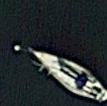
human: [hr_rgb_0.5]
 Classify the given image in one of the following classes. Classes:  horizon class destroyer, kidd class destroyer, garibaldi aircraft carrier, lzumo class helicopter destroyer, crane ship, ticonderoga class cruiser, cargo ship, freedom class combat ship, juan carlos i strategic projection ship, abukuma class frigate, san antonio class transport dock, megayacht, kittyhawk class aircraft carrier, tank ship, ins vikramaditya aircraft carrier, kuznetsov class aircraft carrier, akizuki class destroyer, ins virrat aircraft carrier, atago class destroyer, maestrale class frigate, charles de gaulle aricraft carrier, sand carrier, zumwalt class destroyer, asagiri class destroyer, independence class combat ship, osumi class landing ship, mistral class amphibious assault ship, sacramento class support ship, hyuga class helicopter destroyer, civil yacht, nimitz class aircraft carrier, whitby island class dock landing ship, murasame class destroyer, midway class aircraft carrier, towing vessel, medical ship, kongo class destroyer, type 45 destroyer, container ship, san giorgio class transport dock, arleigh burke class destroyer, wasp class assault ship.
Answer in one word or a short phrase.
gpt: Civil yacht